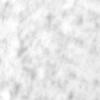
Label: no_change